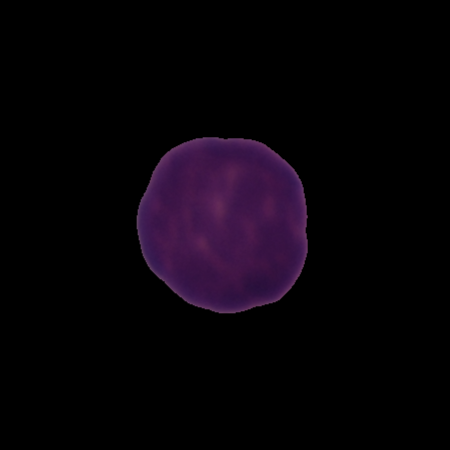
Label: healthy